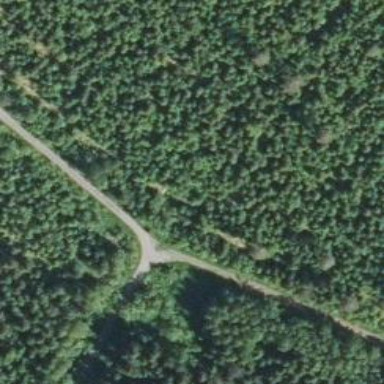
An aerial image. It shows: Unclassified road.